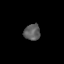
Tissue: skin
Cell type: Epithelial cells
Senescence score: 0.2116
Nuclear area (px): 260
Mean DAPI intensity: 93.623